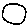
Label: circle